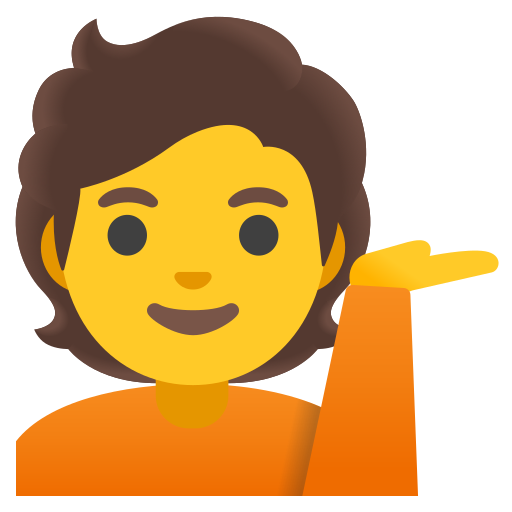
Emoji: 💁